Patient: sex M, age 60
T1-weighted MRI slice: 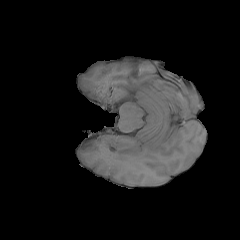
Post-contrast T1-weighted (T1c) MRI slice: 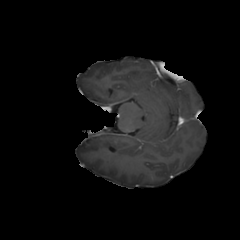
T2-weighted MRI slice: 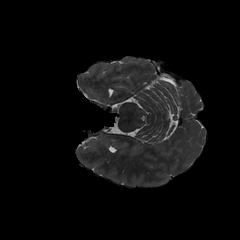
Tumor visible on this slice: no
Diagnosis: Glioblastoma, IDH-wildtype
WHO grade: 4